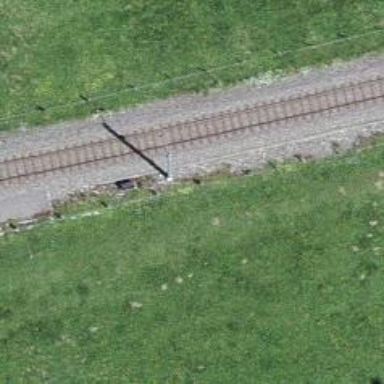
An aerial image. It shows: Narrow-gauge railway track electrified by contact line.